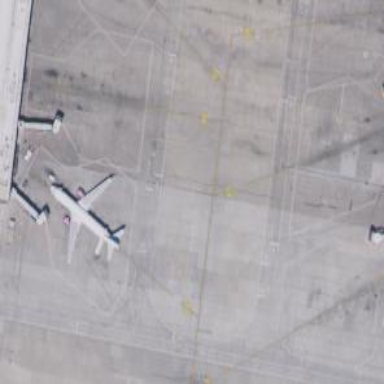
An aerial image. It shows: Image of taxiway at airport.